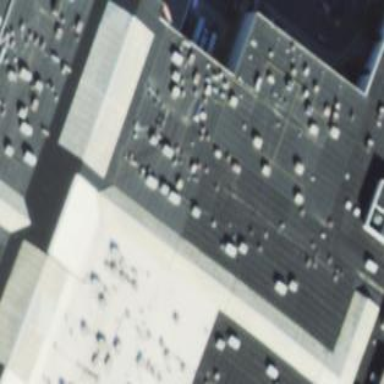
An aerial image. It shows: Retail building with distinctive crosspitched glass roof.